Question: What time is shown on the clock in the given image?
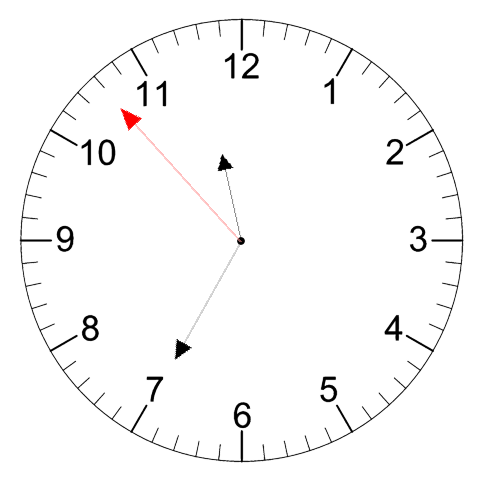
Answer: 11:34:53